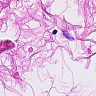
Metastatic tissue present: no